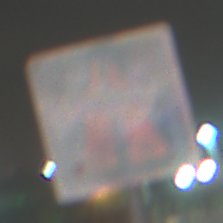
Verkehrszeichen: Autobahn
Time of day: Night
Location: Outdoor (Urban)
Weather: PartlyCloudy
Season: NotSpecified
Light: Artificial